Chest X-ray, PA view. Patient: 58 years old, sex M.
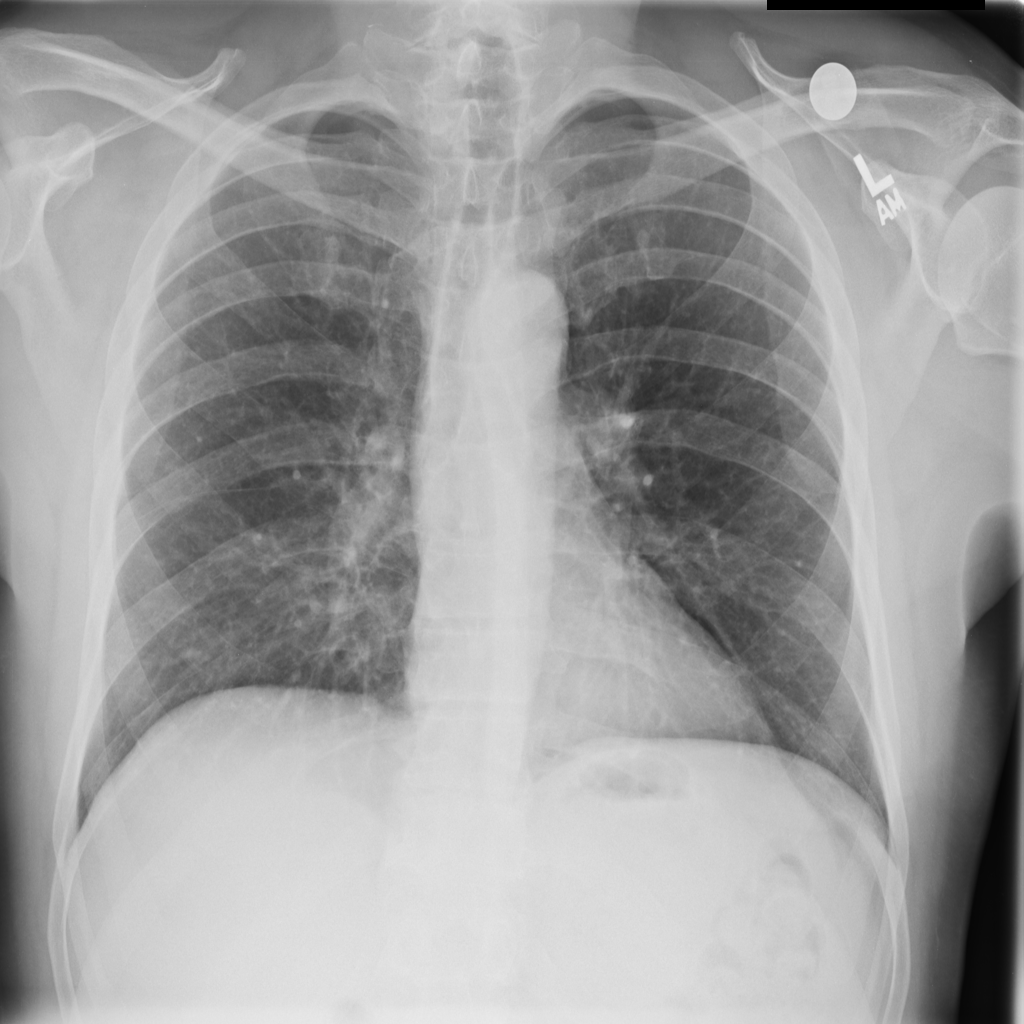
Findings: No Finding